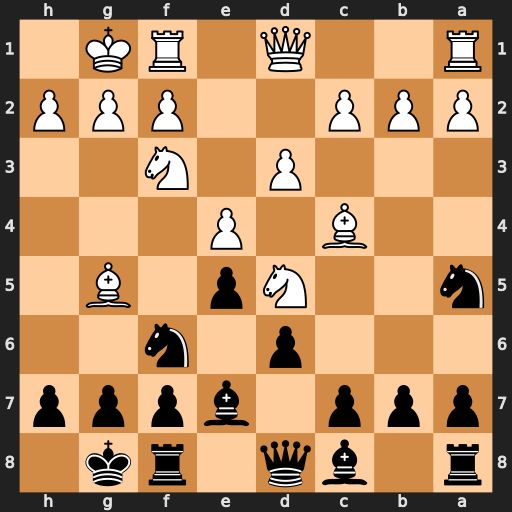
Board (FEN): r1bq1rk1/ppp1bppp/3p1n2/n2Np1B1/2B1P3/3P1N2/PPP2PPP/R2Q1RK1
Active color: b
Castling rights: -
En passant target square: -
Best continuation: Nxd5 Bxd5 Bxg5